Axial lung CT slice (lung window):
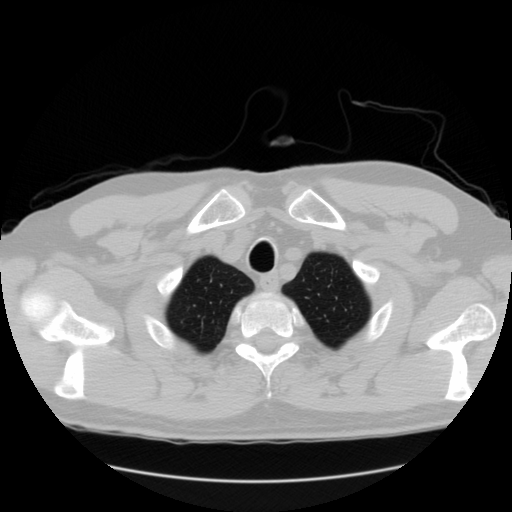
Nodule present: no